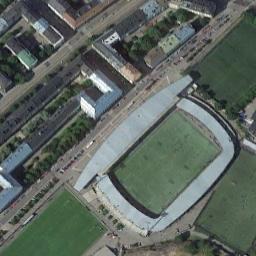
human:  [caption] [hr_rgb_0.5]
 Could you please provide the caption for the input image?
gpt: The stadium is on the grass next to some buildings and trees .

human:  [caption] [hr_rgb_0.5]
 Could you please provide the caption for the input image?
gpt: Oval stadium next to the building and lawn .

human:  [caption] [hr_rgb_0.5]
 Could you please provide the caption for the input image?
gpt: This stadium has a row of white signs on each side .

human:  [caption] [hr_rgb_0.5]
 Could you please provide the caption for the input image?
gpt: Many buildings of different shapes are beside the stadium .

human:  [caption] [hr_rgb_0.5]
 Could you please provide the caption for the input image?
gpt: There are some buildings and green lawns beside the stadium .